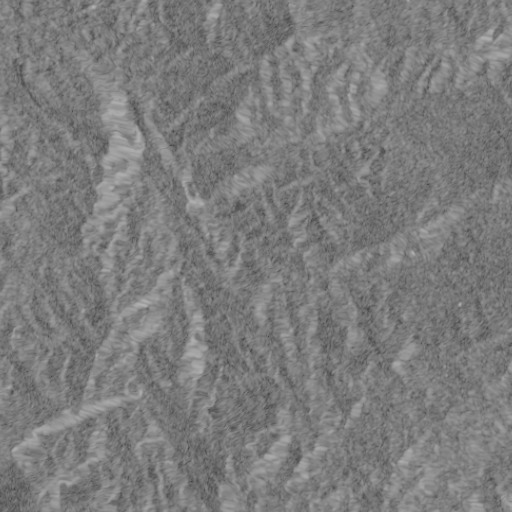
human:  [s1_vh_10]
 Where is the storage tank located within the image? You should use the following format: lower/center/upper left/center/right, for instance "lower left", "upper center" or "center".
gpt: The storage tank is located in the upper left of the image.
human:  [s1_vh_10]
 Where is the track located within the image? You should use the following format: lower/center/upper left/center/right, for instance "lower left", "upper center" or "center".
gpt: There is no track in the image.

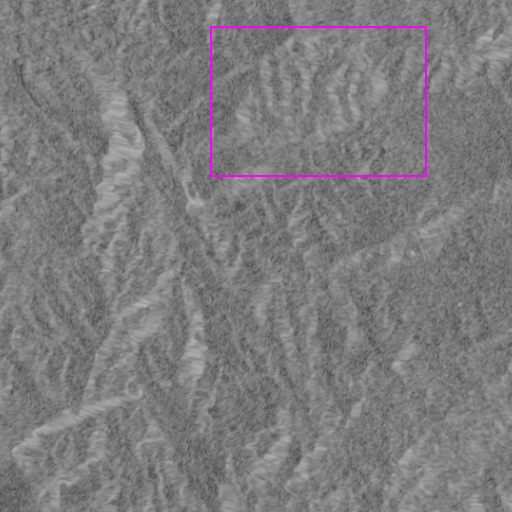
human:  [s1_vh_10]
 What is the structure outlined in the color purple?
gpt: There is no purple outline.
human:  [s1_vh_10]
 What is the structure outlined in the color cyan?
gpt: There is no structure outlined in cyan.